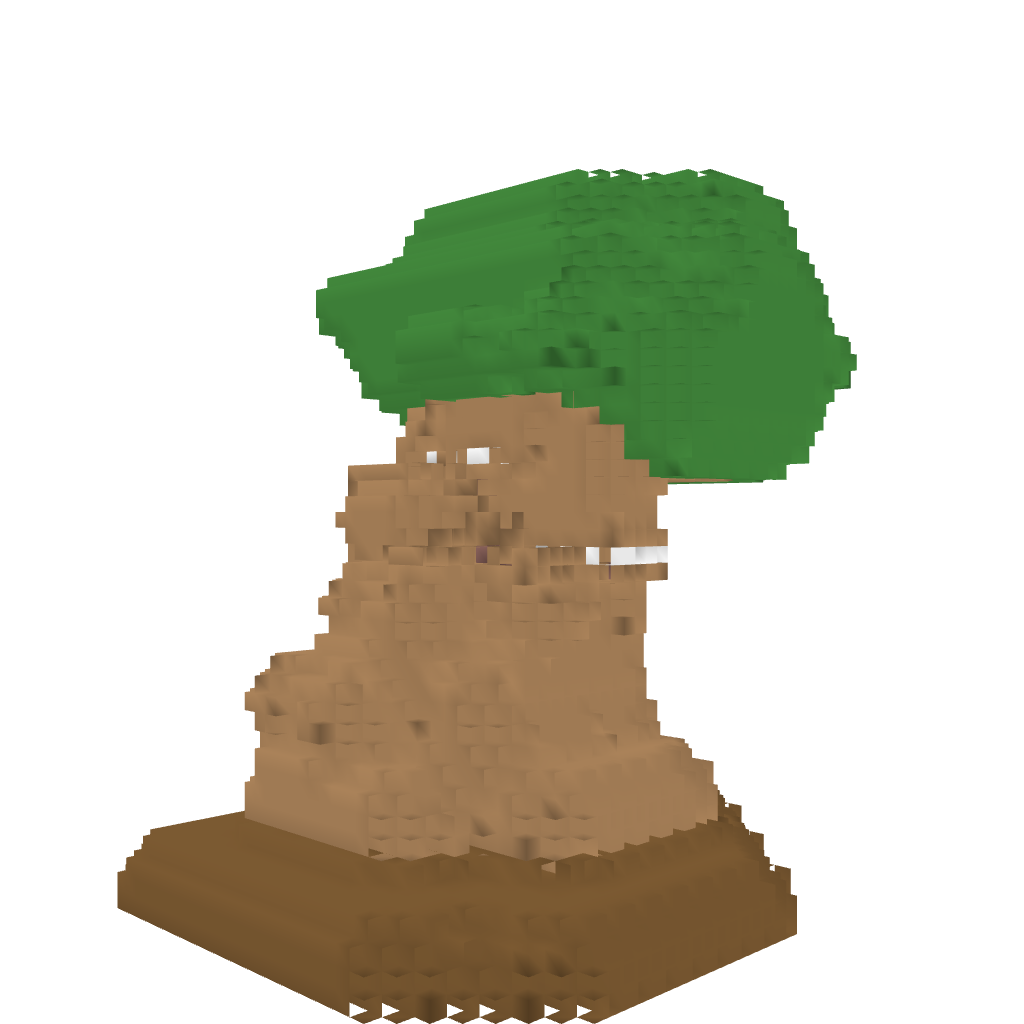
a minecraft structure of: Treehouse good quality